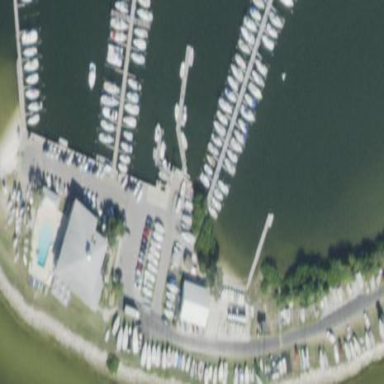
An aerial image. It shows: Marina area for leisure land.